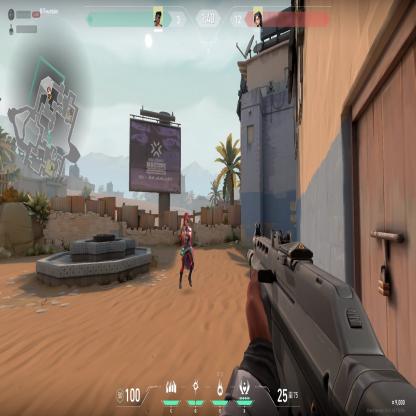
Label: enemy